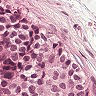
Metastatic tissue present: yes